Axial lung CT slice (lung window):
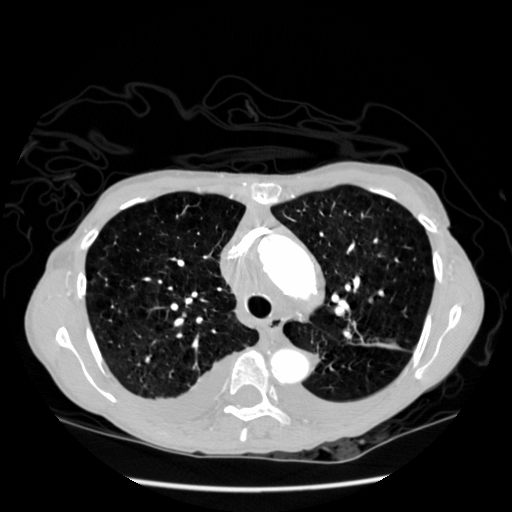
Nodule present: no